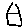
Label: house